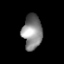
Tissue: lung
Cell type: Fibroblasts
Senescence score: 0.5515
Nuclear area (px): 664
Mean DAPI intensity: 134.733